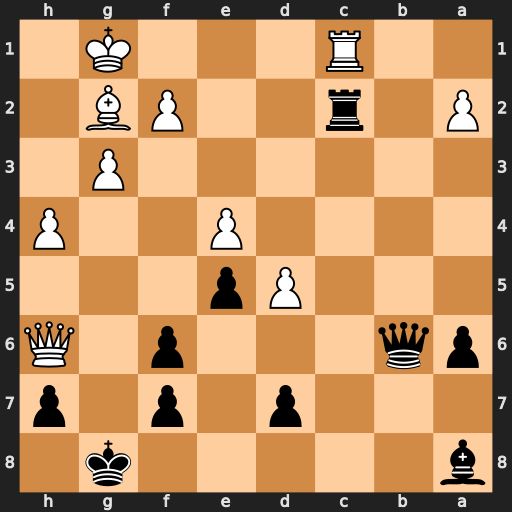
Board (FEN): b5k1/3p1p1p/pq3p1Q/3Pp3/4P2P/6P1/P1r2PB1/2R3K1
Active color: b
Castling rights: -
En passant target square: -
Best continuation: Qxf2+ Kh2 Qxg2#